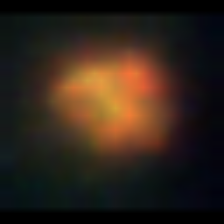
Taxon: NanoPlankton
Group: Other